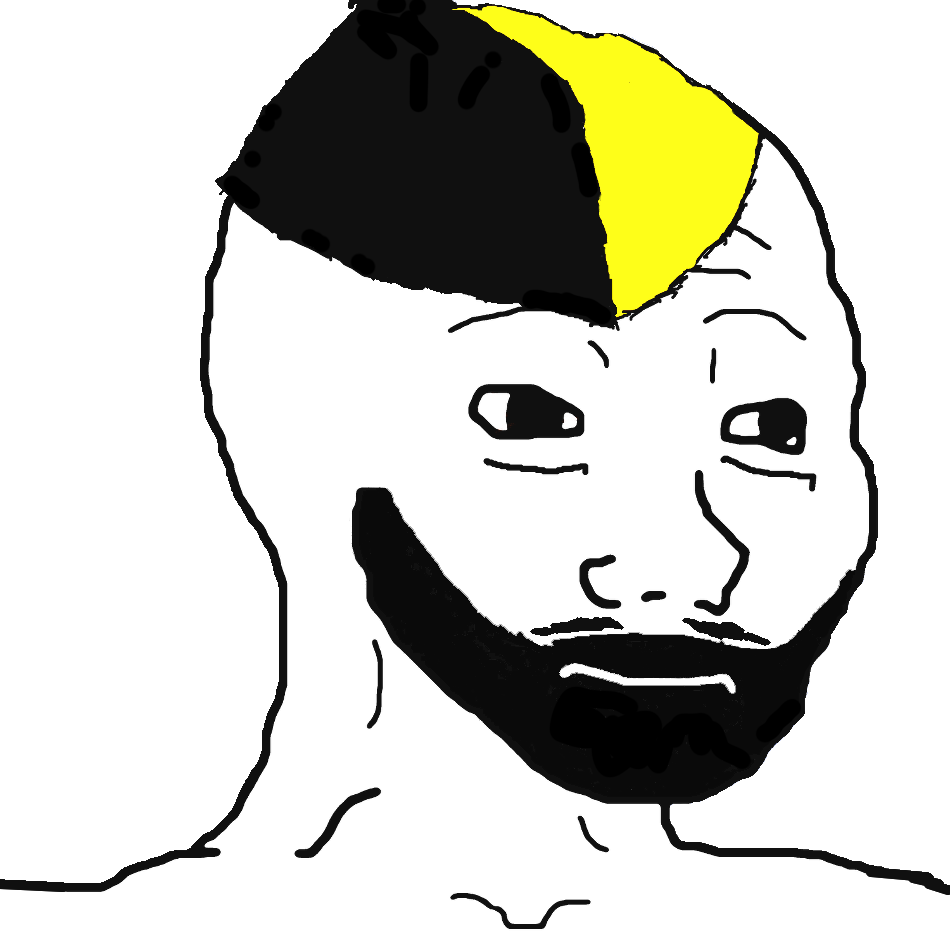
Label: 5_Doomer